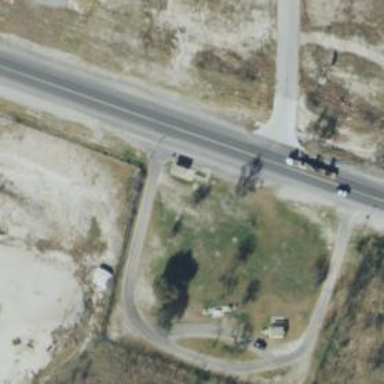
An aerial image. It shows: Rest area along the road.